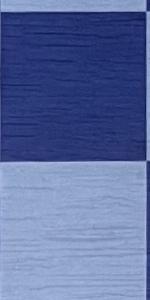
Label: Empty